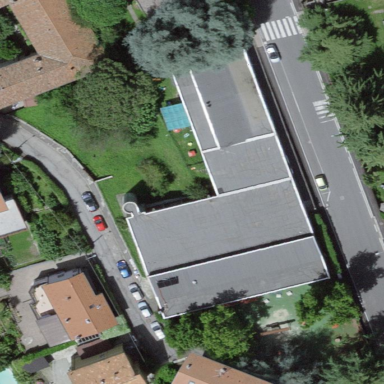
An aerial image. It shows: Kindergarten.